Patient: sex M, age 81
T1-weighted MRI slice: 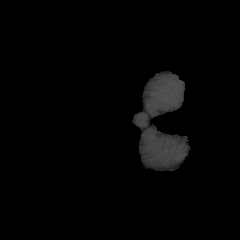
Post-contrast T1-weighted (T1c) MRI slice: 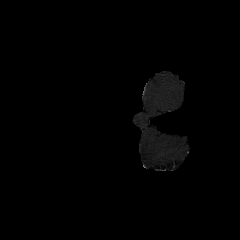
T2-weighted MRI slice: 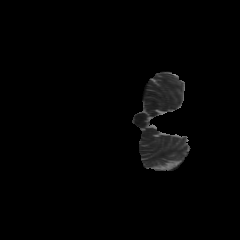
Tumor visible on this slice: no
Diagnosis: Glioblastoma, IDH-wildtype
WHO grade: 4